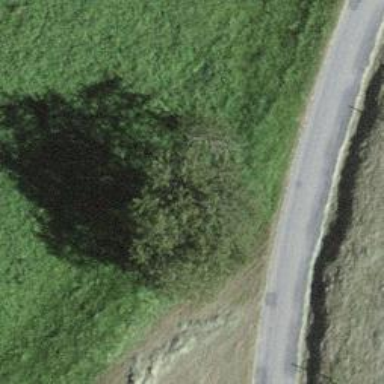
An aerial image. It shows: Deciduous tree with leafless branches.